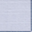
Piece: xx